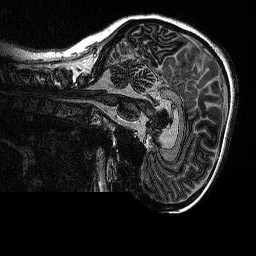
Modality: MP2RAGE
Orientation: sagittal
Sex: female
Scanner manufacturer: siemens
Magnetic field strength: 3 T
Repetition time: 5 s
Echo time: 0.00292 s